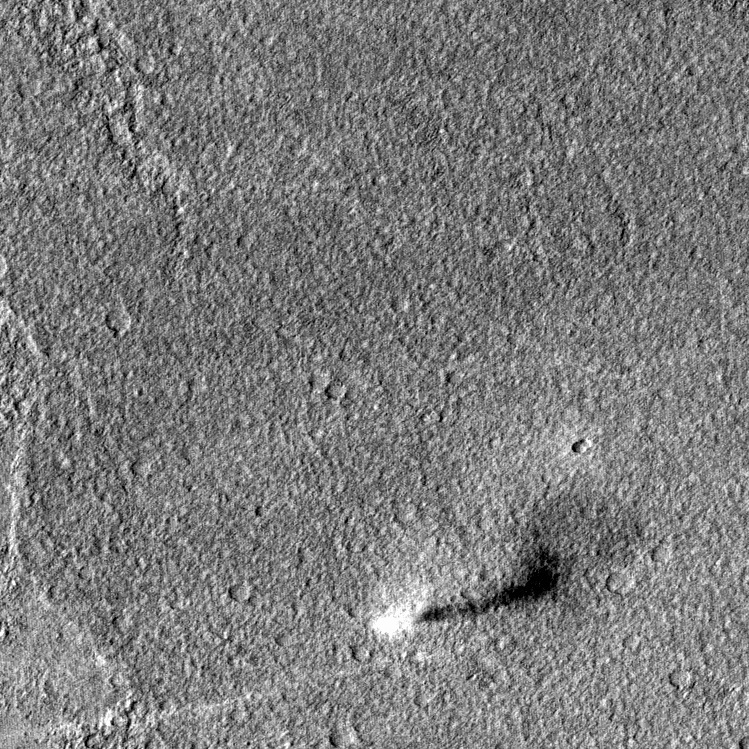
Label: dustdevil